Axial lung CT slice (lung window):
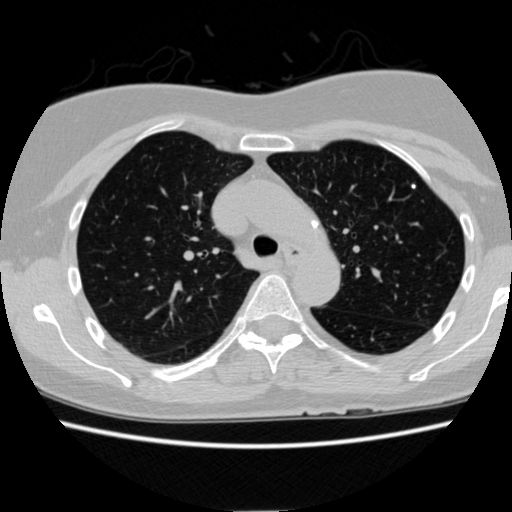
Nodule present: no